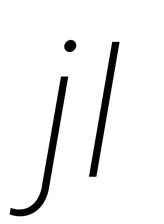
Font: Roboto-Italic_ExtraLight_Italic